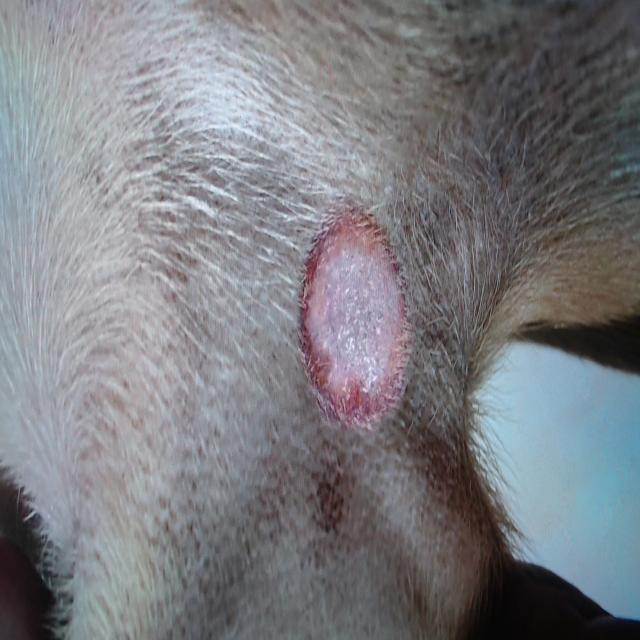
Canine ringworm (Dermatophytosis) — fungal infection caused by Microsporum or Trichophyton. Presents with circular alopecia, scaling, crusting, and broken hairs.